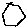
Label: hexagon